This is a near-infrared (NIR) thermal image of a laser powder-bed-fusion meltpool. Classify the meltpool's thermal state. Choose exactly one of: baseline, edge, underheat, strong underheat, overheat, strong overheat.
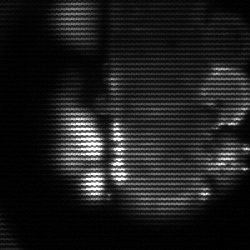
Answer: strong underheat